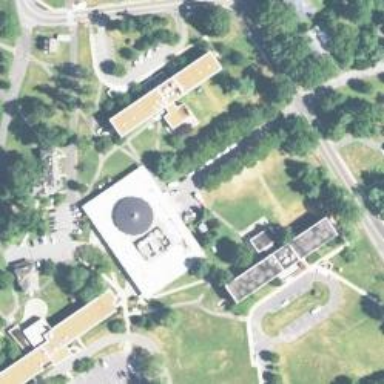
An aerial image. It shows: University building featuring food court.